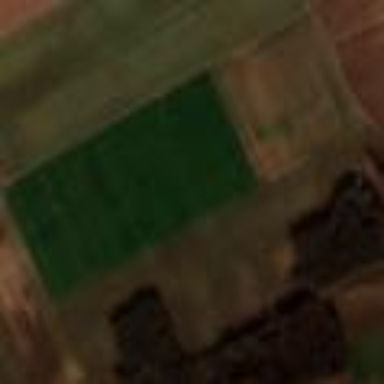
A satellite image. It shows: Farmland with wheat crops.